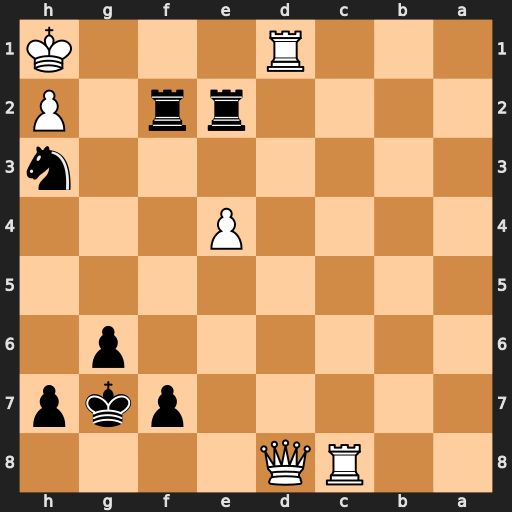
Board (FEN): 2RQ4/5pkp/6p1/8/4P3/7n/4rr1P/3R3K
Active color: b
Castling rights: -
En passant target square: -
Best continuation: Rxh2#